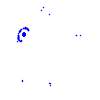
Particle: proton